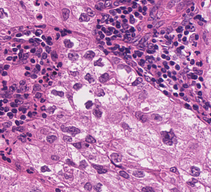
Tumor epithelial tissue: yes
Tumor-associated stroma tissue: yes
Normal tissue: no